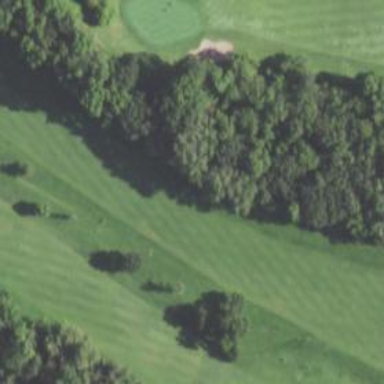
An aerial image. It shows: View of golf hole.